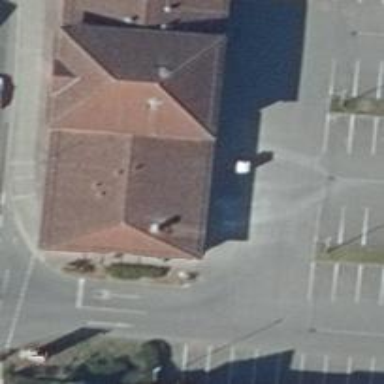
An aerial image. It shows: Convenience shop.